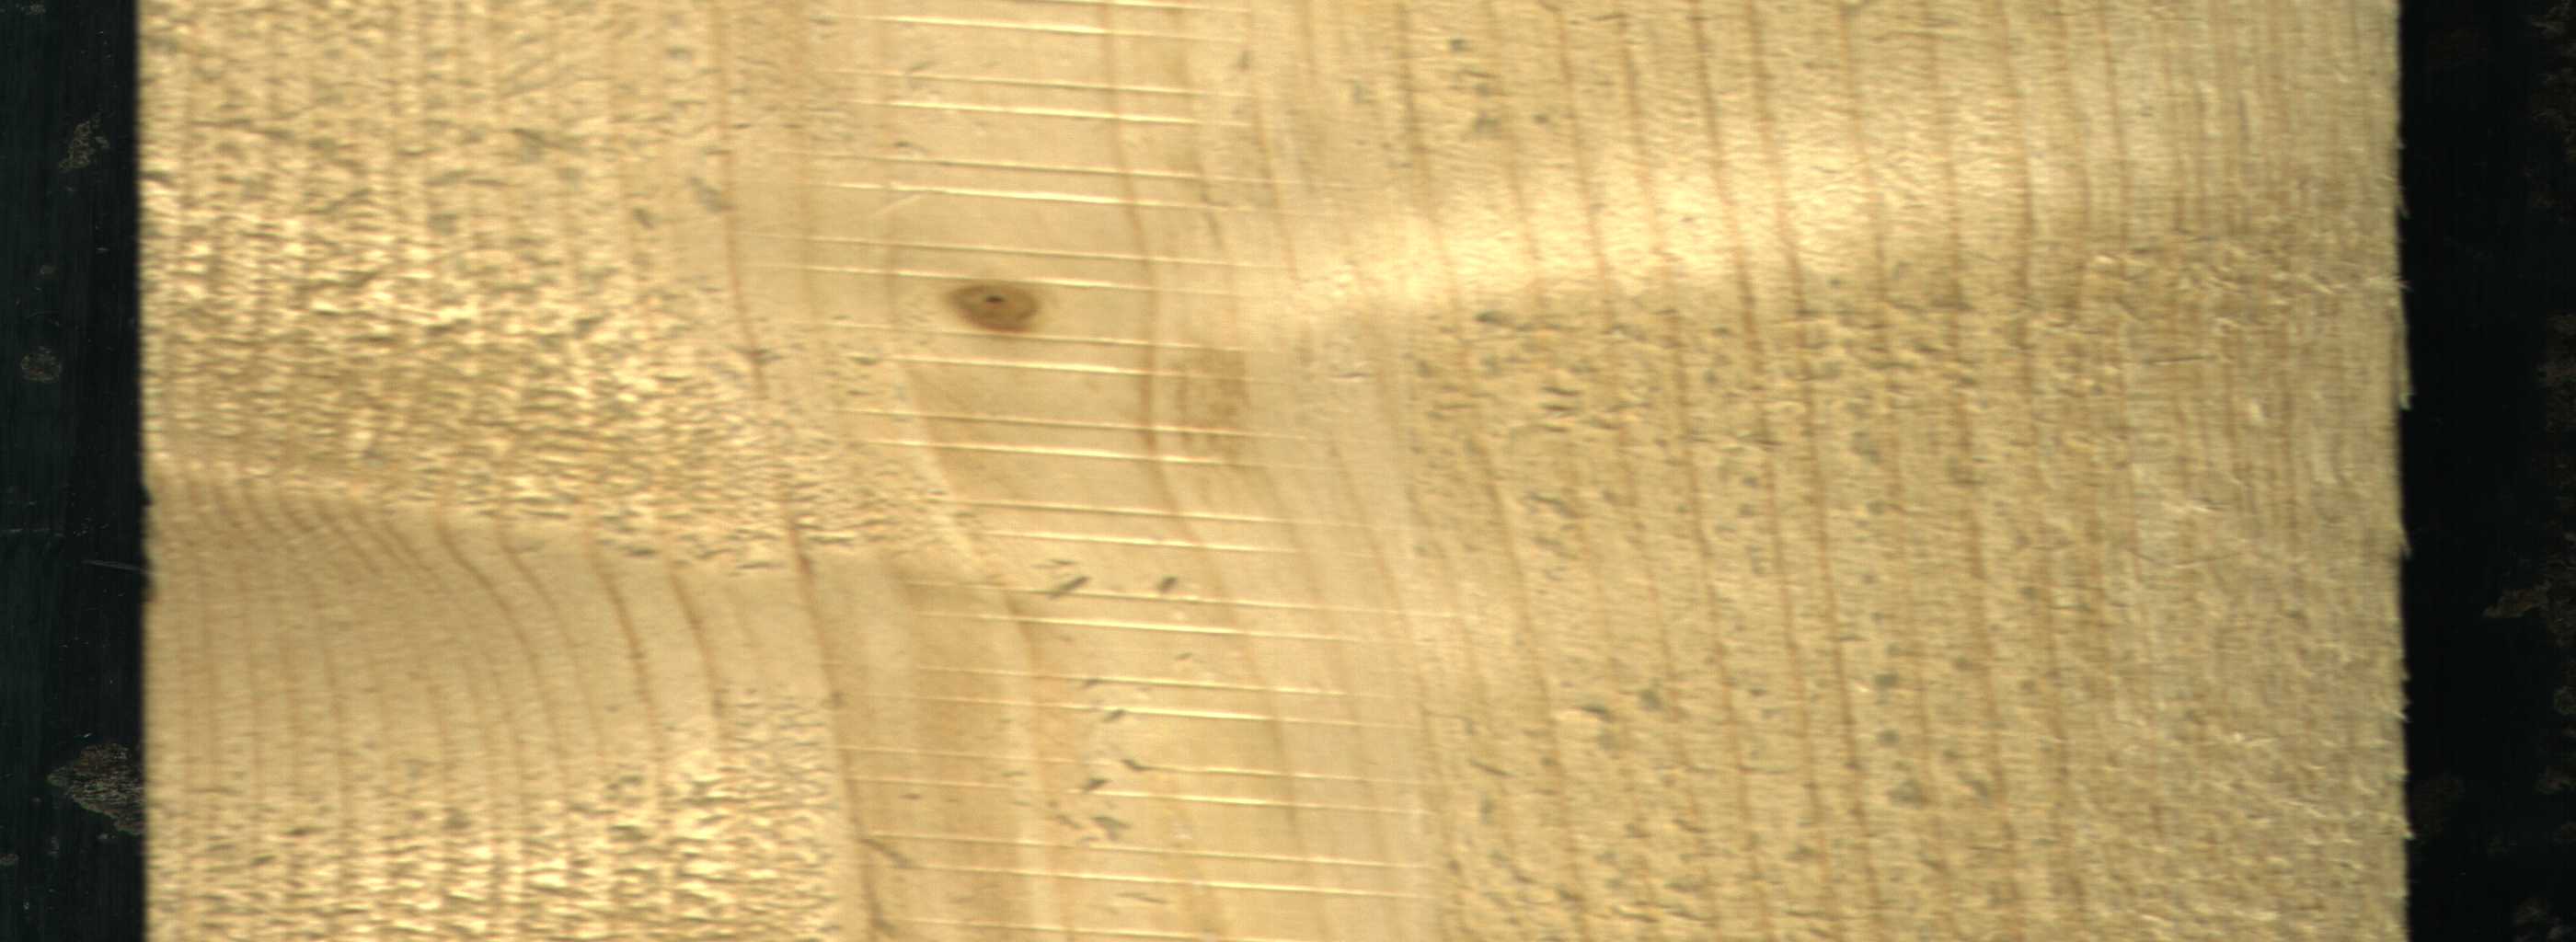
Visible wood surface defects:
Live_Knot